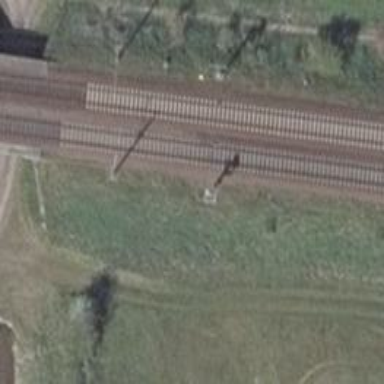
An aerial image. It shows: Railway signal.